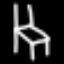
Label: chair